Question: I want to display a legend below or right of multiple subplots, while keeping the aspect ratio of the subplots. Trying the approach of <URL>, I wrote the following code:
'''
x = [0:0.1:10];
figure();
for i=1:4
subplot(3,2,i);
plot(x, x);
endfor;
hSub = subplot(3,2,5:6);
plot(0);
hLegend = legend('1');
set(hLegend, 'position', get(hSub, 'position'));
'''
which produces:
The legend should replace the full plot 5. I couldn't find the property 'position' at the <URL>, so it's obviously not working.
Is there a way to change the legends position or another approach for printing the legend next to the subplots?
- - - 'gnuplot''fltk''qt'
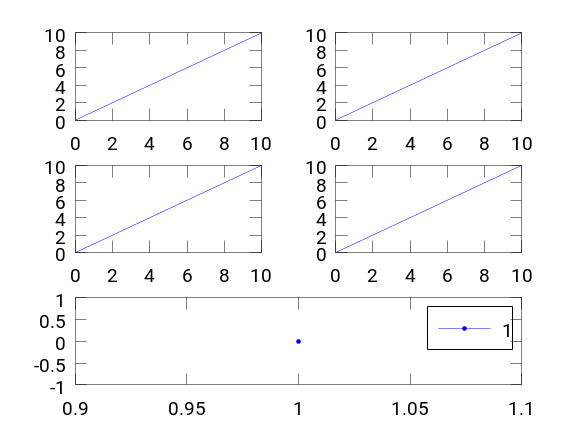
Answer: I guess you want something like
'''
x = [0:0.1:10];
figure();
for i=1:4
subplot(3,2,i);
plot(x, x);
endfor;
l = legend ("foobar")
hsub = subplot(3,2,5:6);
set (l, "position", get (hsub, "position"))
delete (hsub)
'''
which gives
<URL>